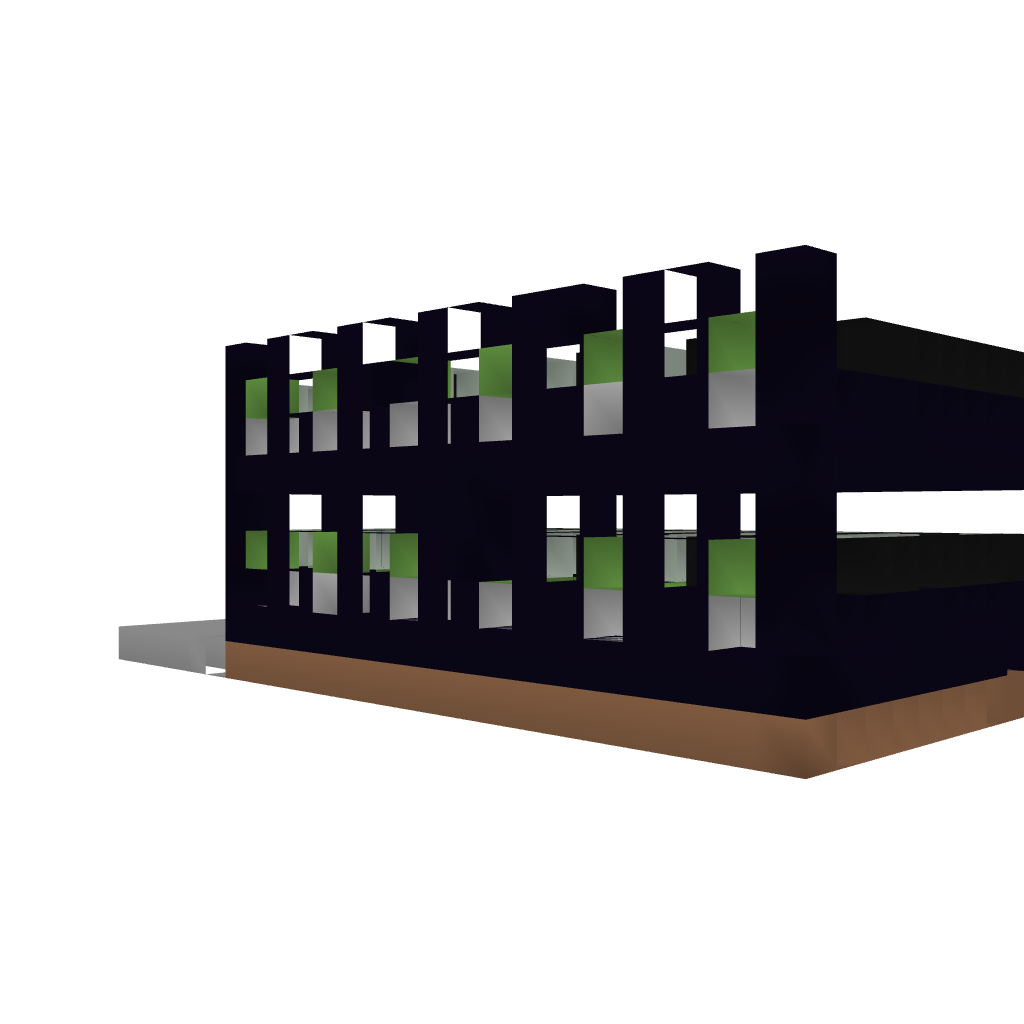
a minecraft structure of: Cluster Tnt Cannon